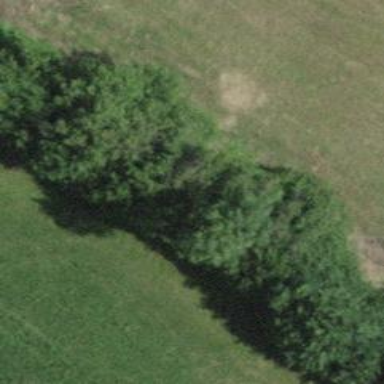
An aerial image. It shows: Row of trees in natural setting.